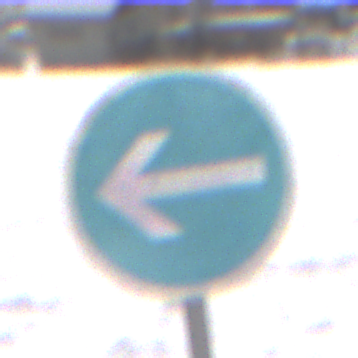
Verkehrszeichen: VorgeschriebeneFahrtrichtungHierLinks
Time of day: MorningAfternoon
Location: Outdoor (Nature)
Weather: PartlyCloudy
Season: Winter
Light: Natural